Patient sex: F
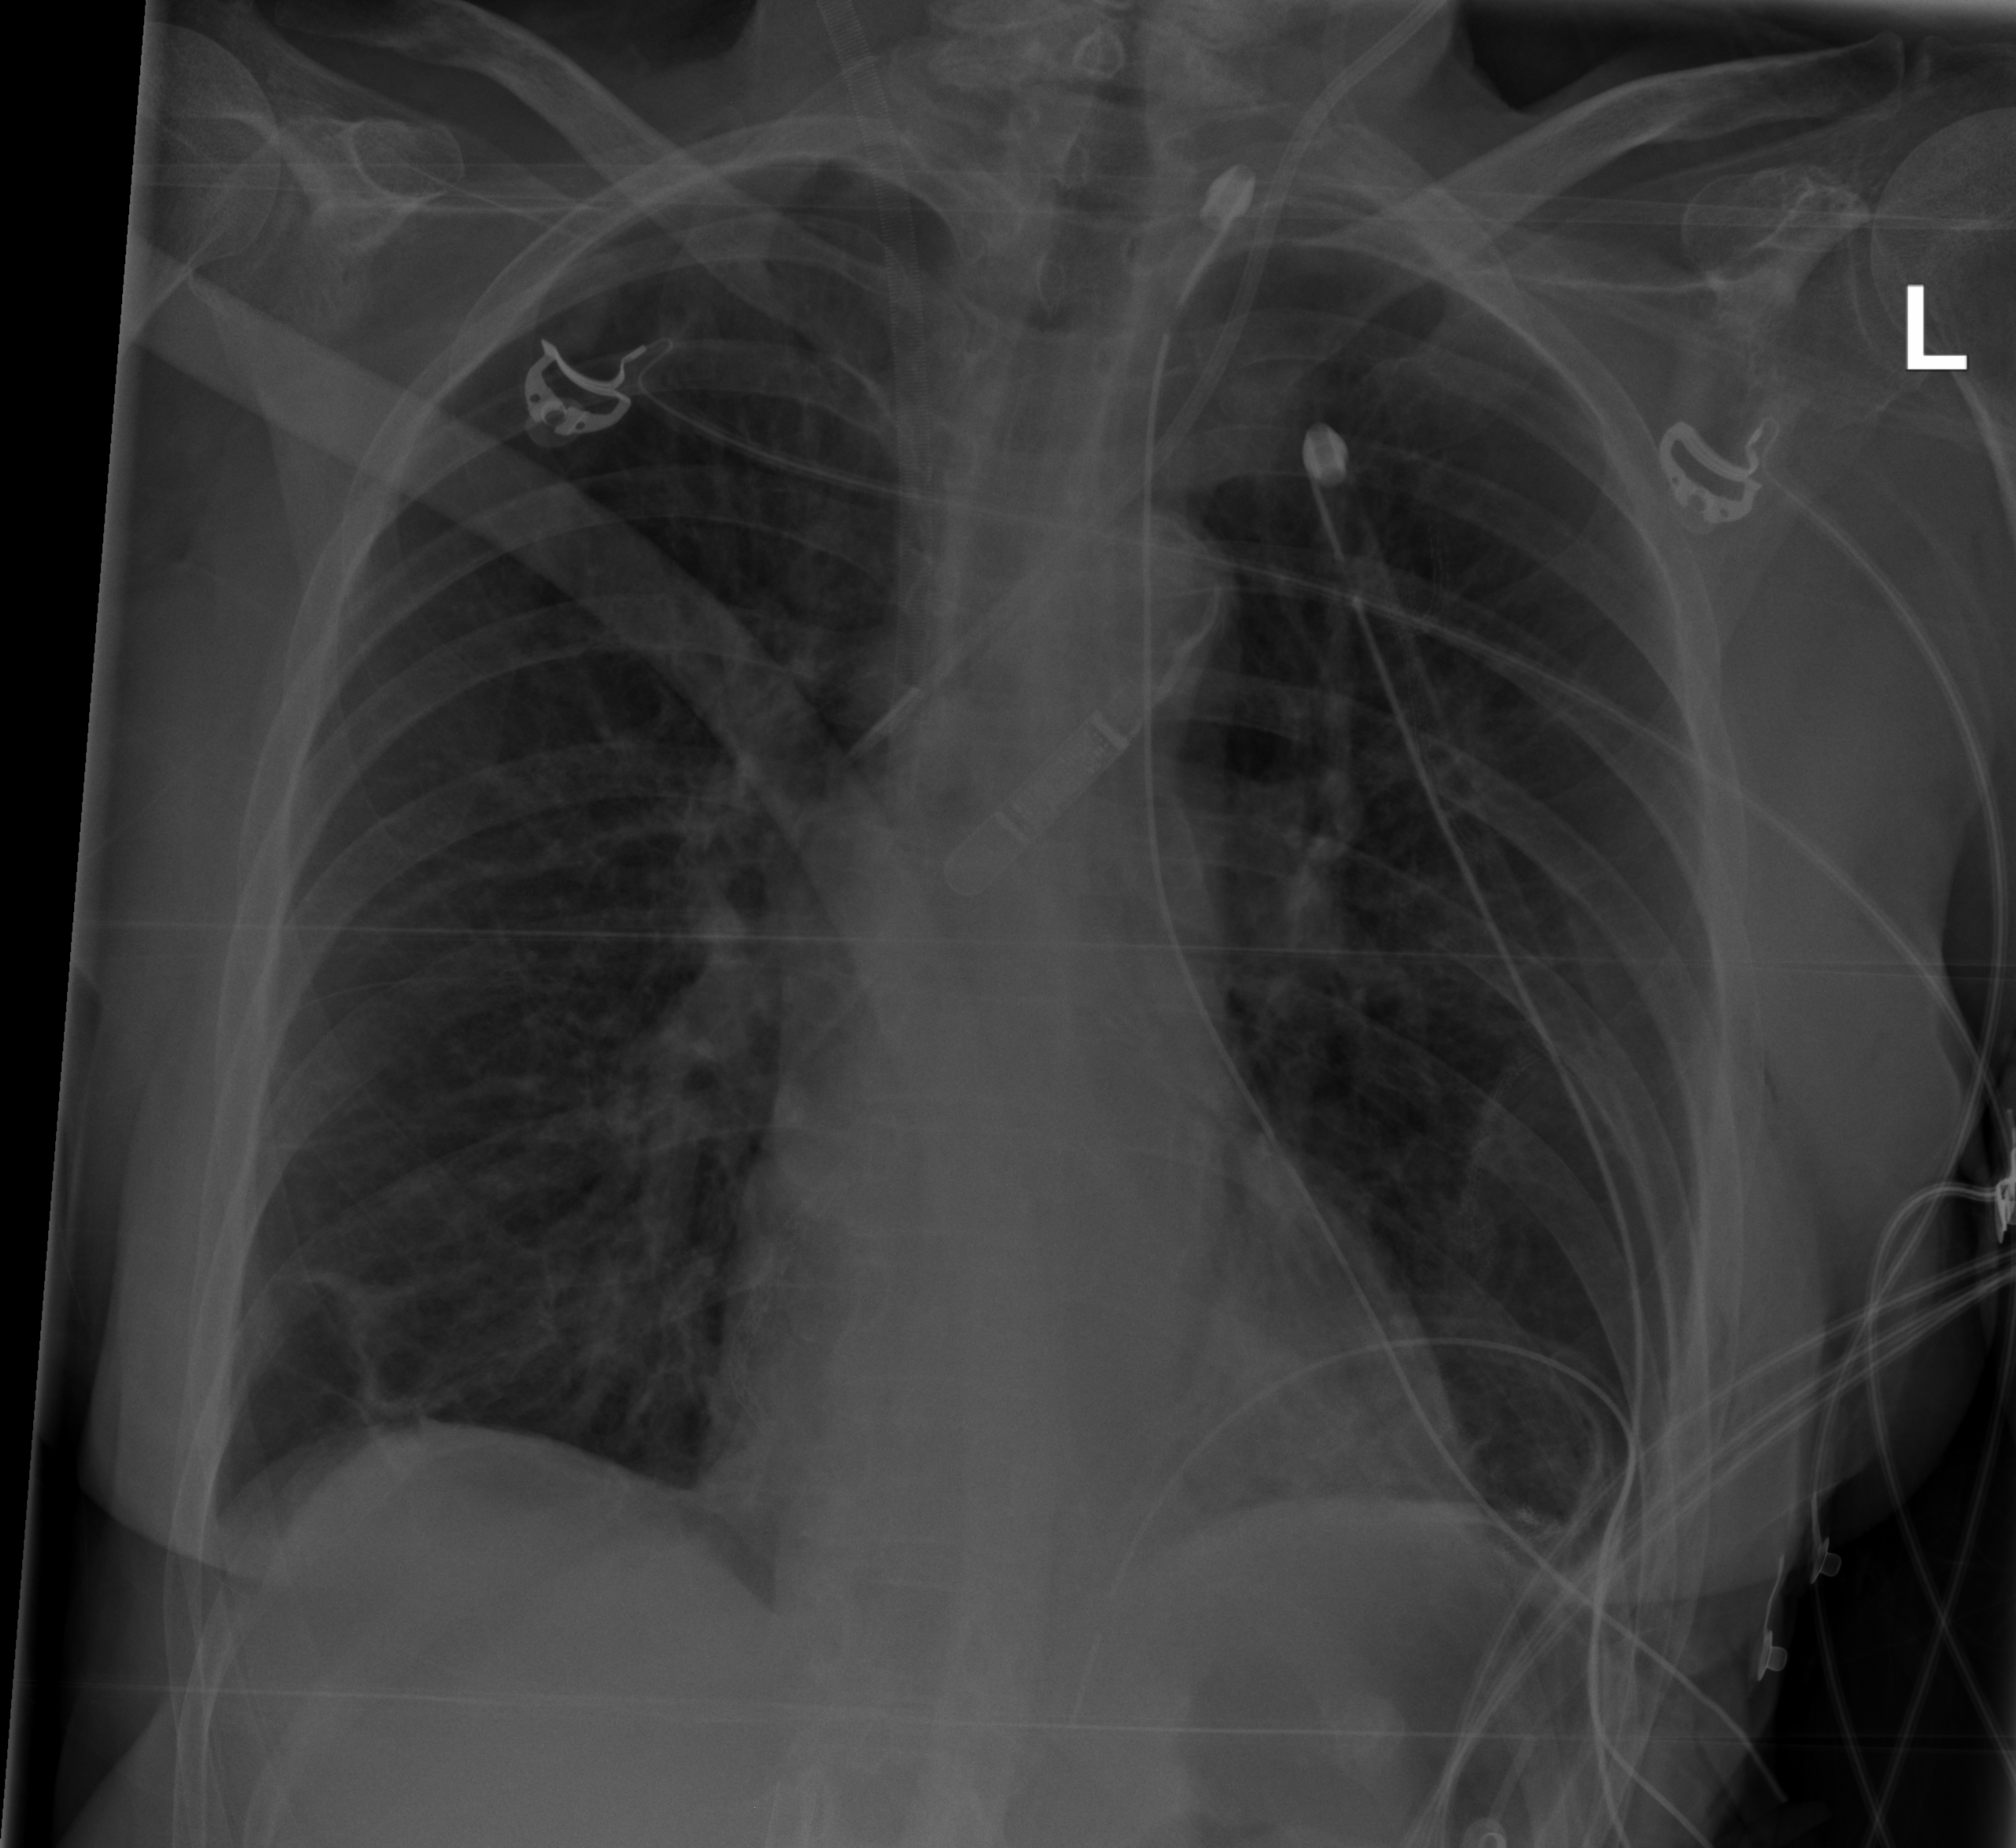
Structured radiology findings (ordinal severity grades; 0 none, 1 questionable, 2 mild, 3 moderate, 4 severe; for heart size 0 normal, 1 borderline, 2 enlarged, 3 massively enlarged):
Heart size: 0
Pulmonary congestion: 0
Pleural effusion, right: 0
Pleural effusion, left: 1
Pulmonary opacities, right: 0
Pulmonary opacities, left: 0
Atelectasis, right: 0
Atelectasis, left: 2